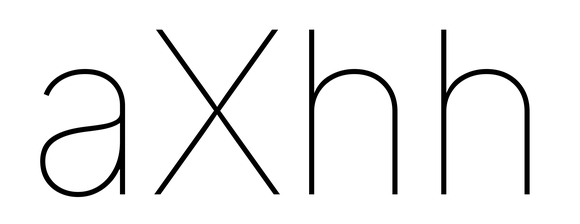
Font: Inter_Thin